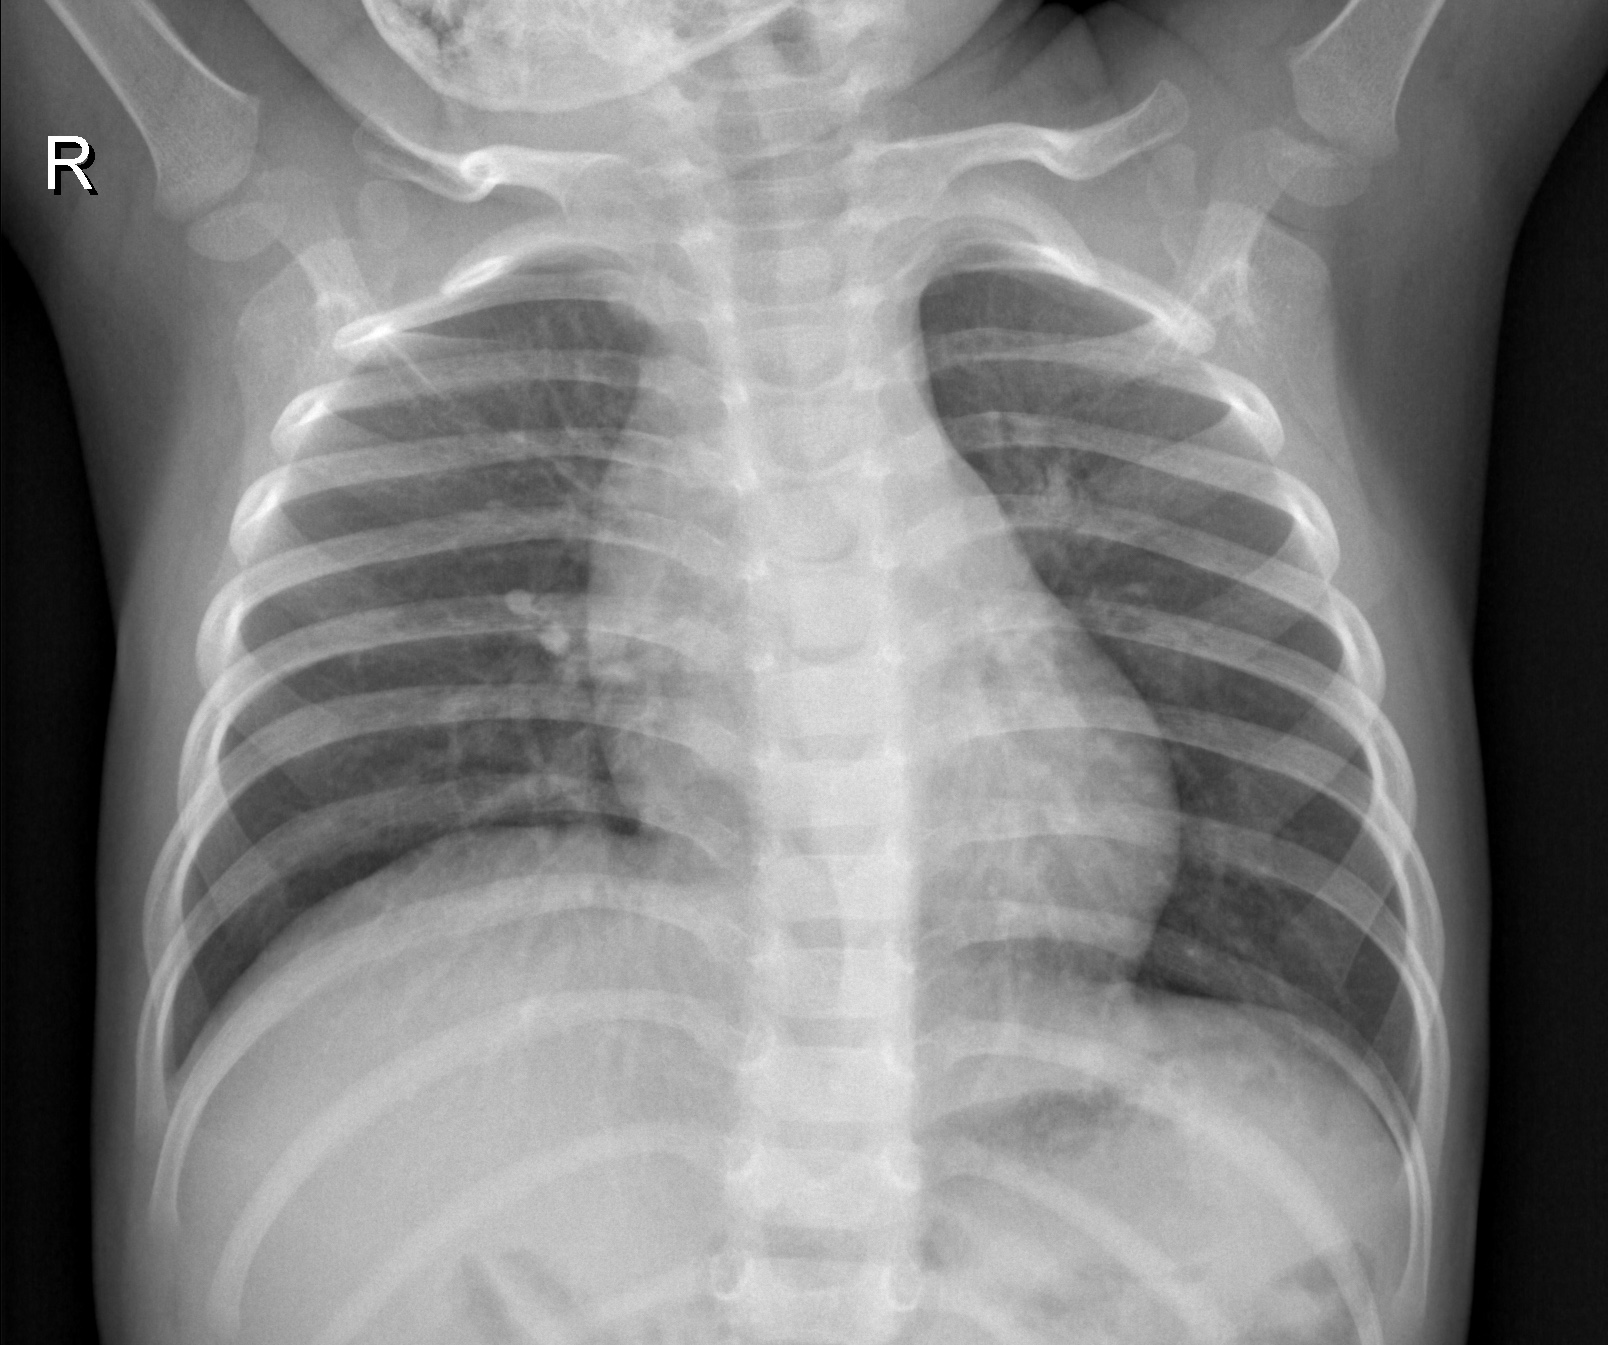
Diagnosis: NORMAL